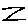
Label: zigzag